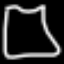
Label: square